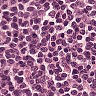
Metastatic tissue present: no